【题型】解答题　【知识点】解析几何　【难度】easy
如图，过点 $E(1, 0)$ 的直线与圆 $O: x^2 + y^2 = 4$ 相交于 $A, B$ 两点，过点 $C(2, 0)$ 且与 $AB$ 垂直的直线与圆 $O$ 的另一交点为 $D$．

(1) 当点 $B$ 坐标为 $(0, -2)$ 时，求直线 $CD$ 的方程；

(2) 求四边形 $ACBD$ 面积 $S$ 的取值范围．
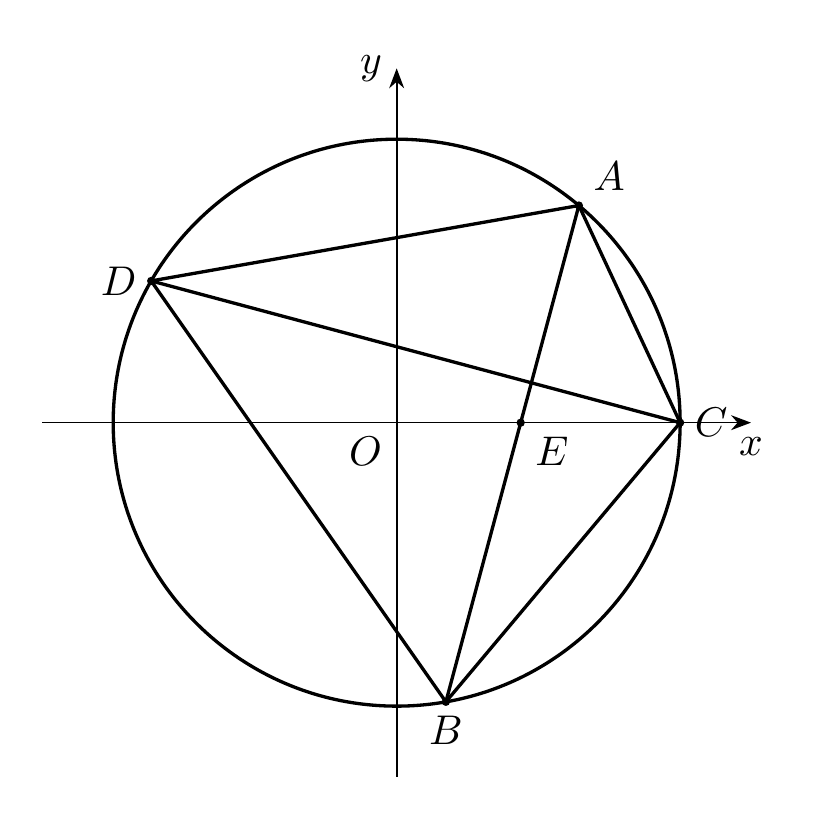
【解答】
【答案】(1) $x + 2y - 2 = 0$；(2) $(0, 4\sqrt{3}]$

【解析】(1) 当点 $B$ 坐标为 $(0, -2)$ 时，直线 $AB$ 的斜率为 $\frac{0 - (-2)}{1 - 0} = 2$，

因为 $CD$ 与 $AB$ 垂直，所以直线 $CD$ 的斜率为 $-\frac{1}{2}$，

所以直线 $CD$ 的方程为 $y = -\frac{1}{2}(x - 2)$，即 $x + 2y - 2 = 0$．

(2) 当直线 $AB$ 与 $x$ 轴垂直时，$AB = 2\sqrt{3}, CD = 4$，

所以四边形 $ACBD$ 面积 $S = \frac{1}{2} AB \cdot CD = 4\sqrt{3}$．

当直线 $AB$ 与 $x$ 轴不垂直时，设直线 $AB$ 方程为 $y = k(x - 1) (k \neq 0)$，

即 $kx - y - k = 0$，

则直线 $CD$ 方程为 $y = -\frac{1}{k}(x - 2)$，即 $x + ky - 2 = 0$．

点 $O$ 到直线 $AB$ 的距离为 $\frac{|k|}{\sqrt{k^2 + 1}}$，所以 $AB = 2\sqrt{4 - \left(\frac{|k|}{\sqrt{k^2 + 1}}\right)^2} = 2\sqrt{\frac{3k^2 + 4}{k^2 + 1}}$，

点 $O$ 到直线 $CD$ 的距离为 $\frac{2}{\sqrt{k^2 + 1}}$，所以 $CD = 2\sqrt{4 - \left(\frac{2}{\sqrt{k^2 + 1}}\right)^2} = 4\sqrt{\frac{k^2}{k^2 + 1}}$，

则四边形 $ACBD$ 面积 $S = \frac{1}{2} AB \cdot CD = \frac{1}{2} \cdot 2\sqrt{\frac{3k^2 + 4}{k^2 + 1}} \cdot 4\sqrt{\frac{k^2}{k^2 + 1}} = 4\sqrt{\frac{(3k^2 + 4)k^2}{(k^2 + 1)^2}}$，

令 $k^2 + 1 = t > 1$（当 $k = 0$ 时四边形 $ACBD$ 不存在），

所以 $S = 4\sqrt{\frac{(3t + 1)(t - 1)}{t^2}} = 4\sqrt{4 - \left(\frac{1}{t} + 1\right)^2} \in (0, 4\sqrt{3})$，

综上：四边形 $ACBD$ 面积 $S$ 的取值范围为 $(0, 4\sqrt{3}]$．